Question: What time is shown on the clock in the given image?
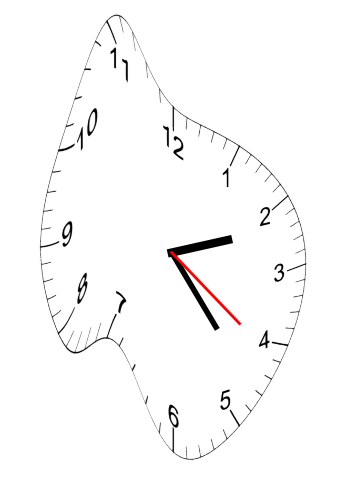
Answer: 02:23:21